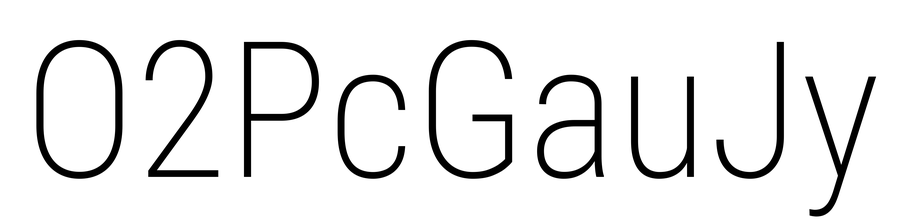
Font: Roboto_Condensed_ExtraLight